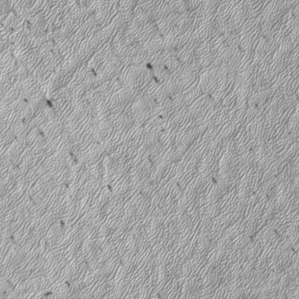
Label: frost